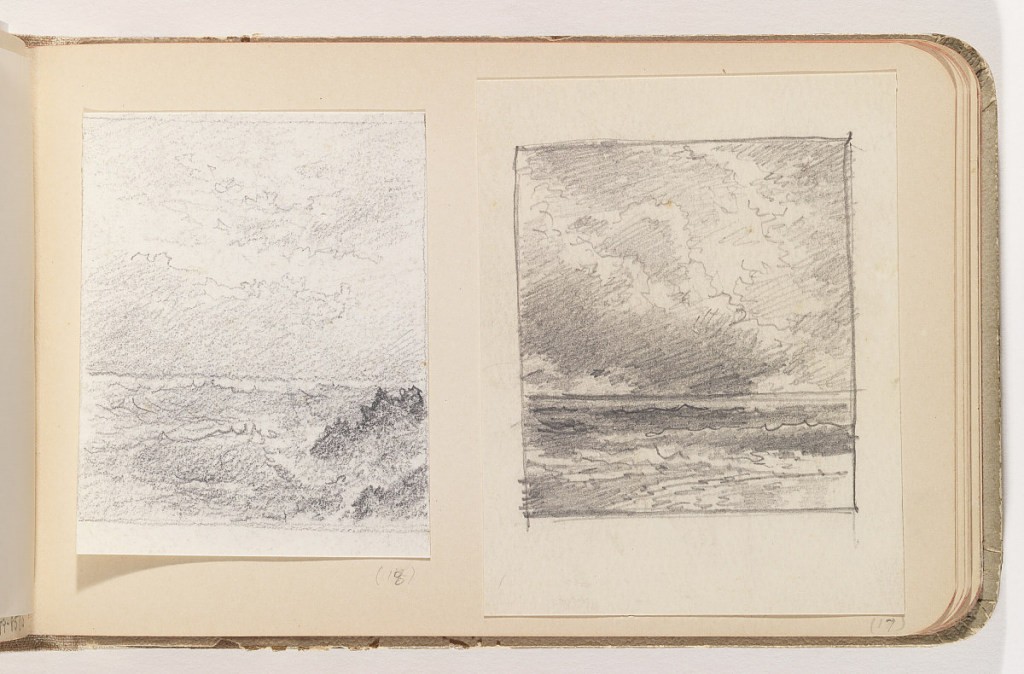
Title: Choppy Ocean and Clouds
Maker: William Trost Richards, American, 1833–1905
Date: ca. 1900
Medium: Graphite on white wove paper, lined
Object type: Album page
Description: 1953-179-85-17: Hatched sketch of flat ocean beneath billowing clo...;     1953-179-85-18: Ocean with choppy waves below sky with sun shining...